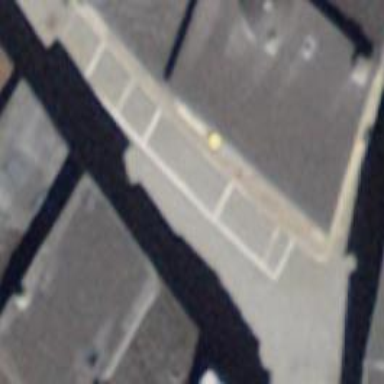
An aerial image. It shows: Post box.